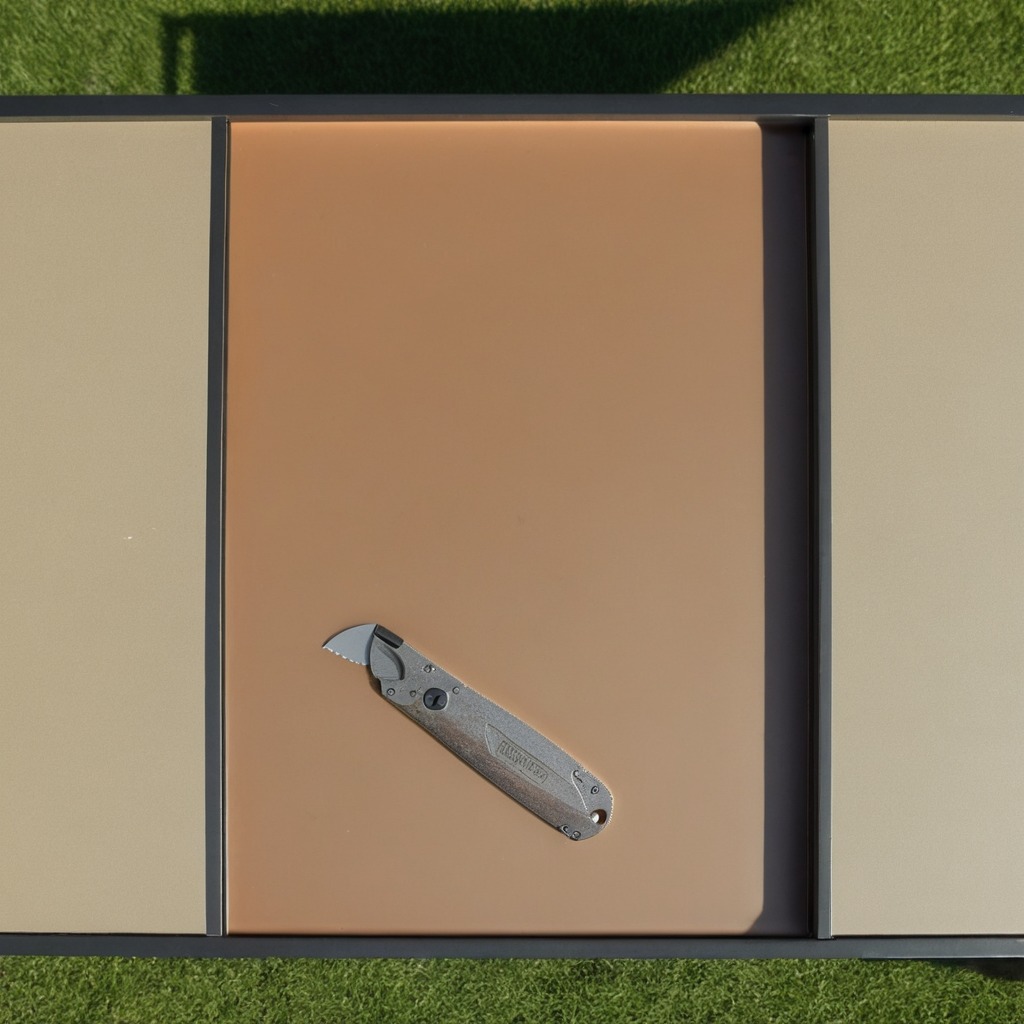
A utility knife lies on a clean utility table in a temporary outdoor tool station afternoon light present textured surface.